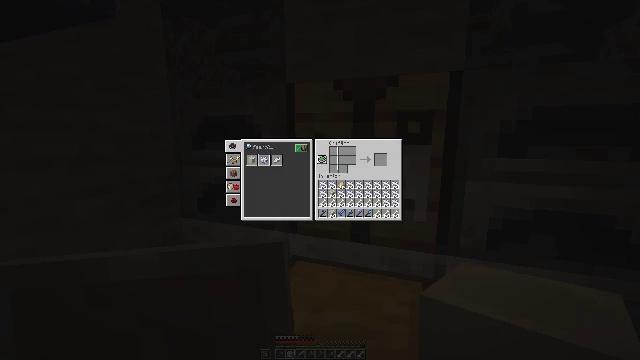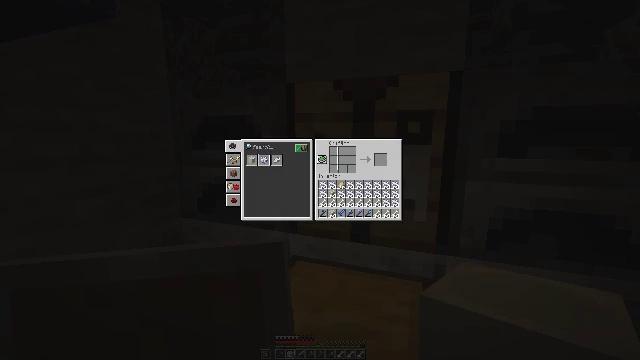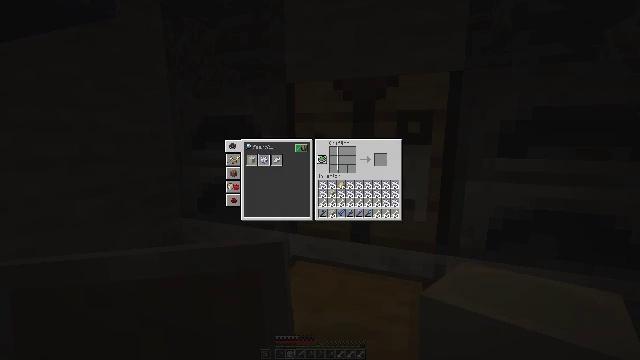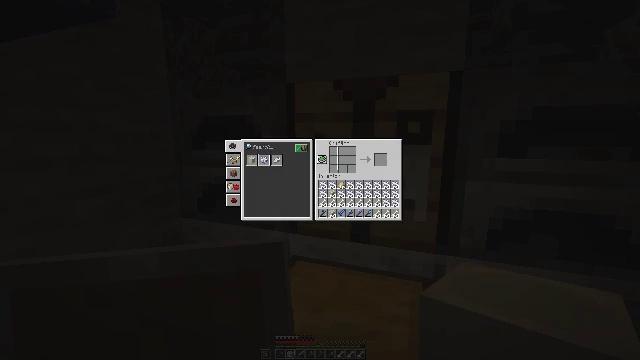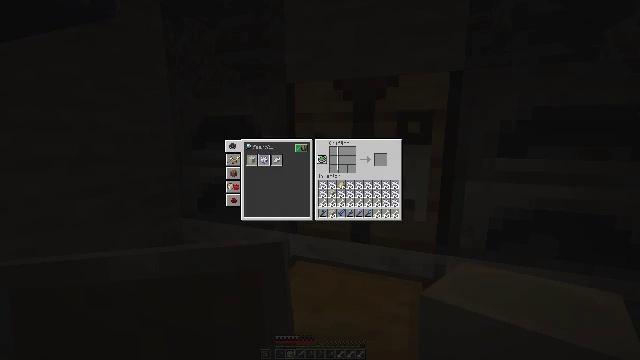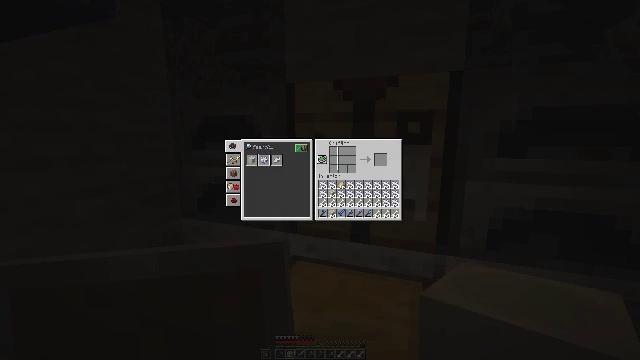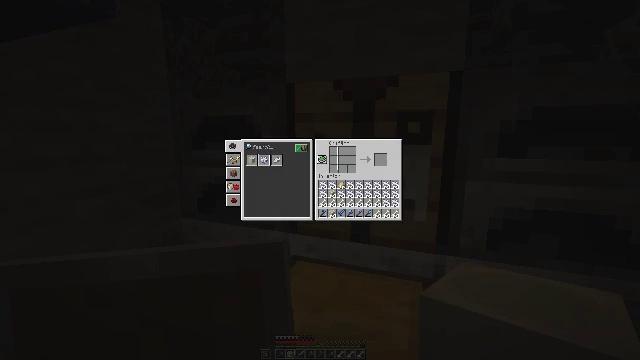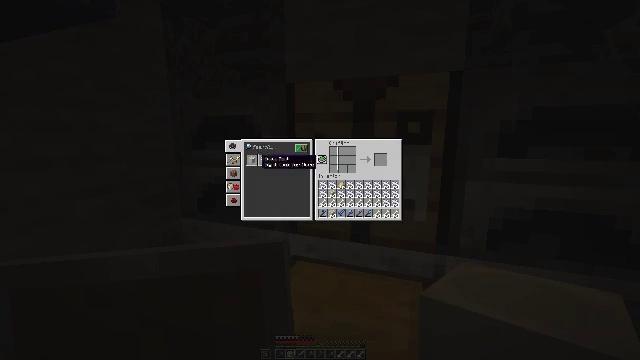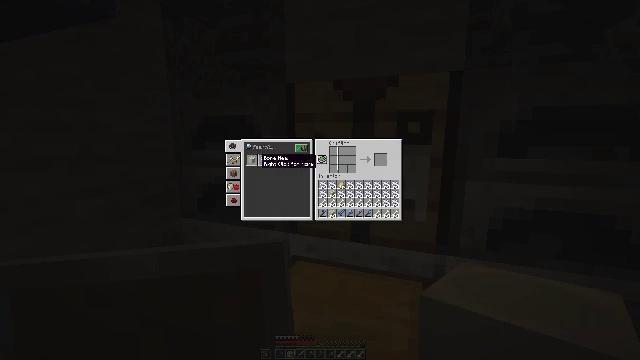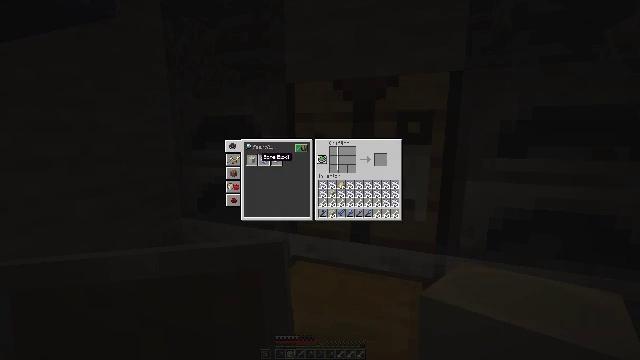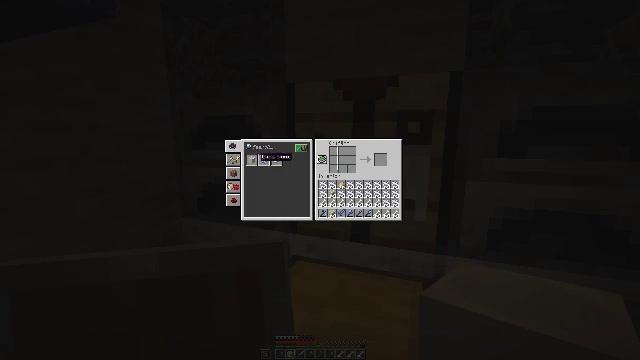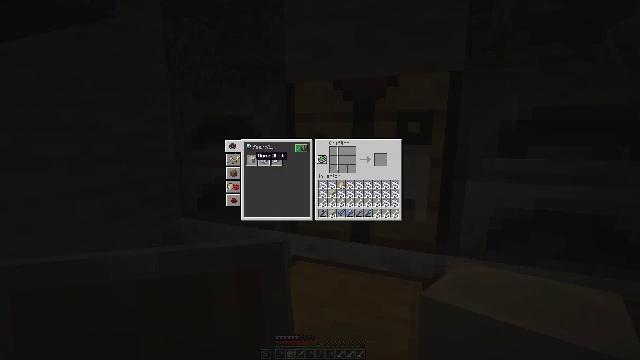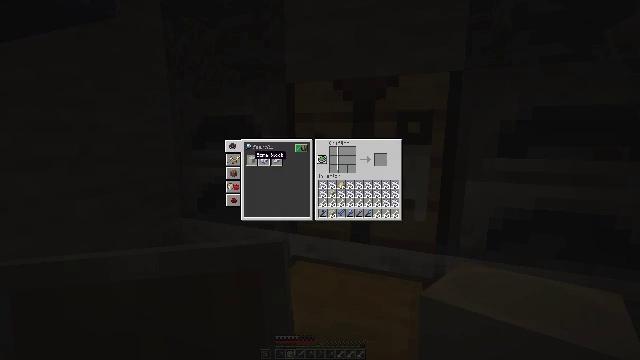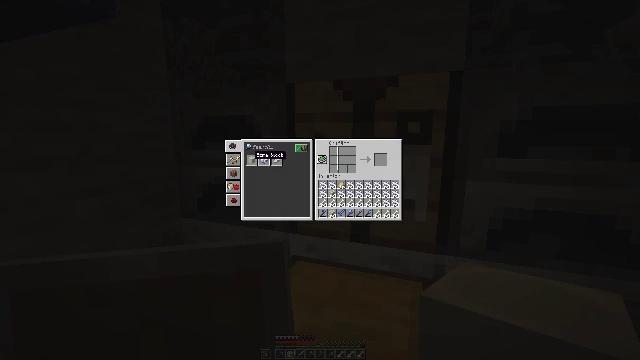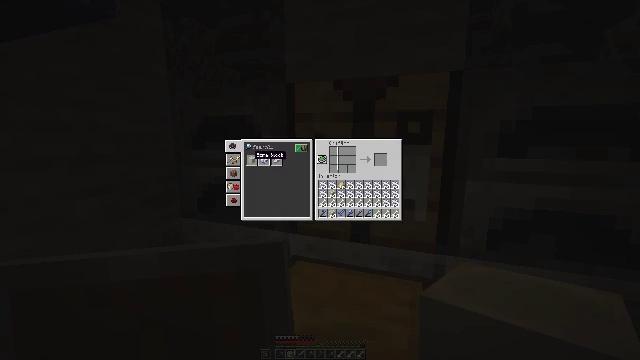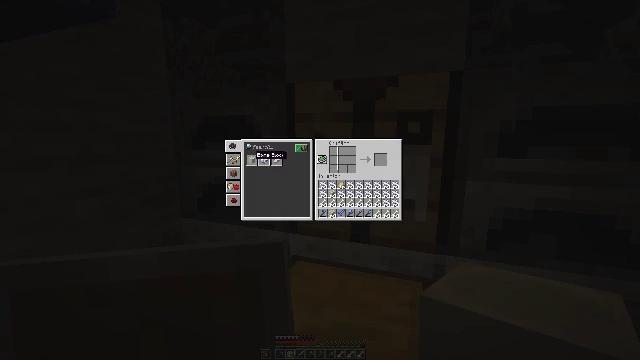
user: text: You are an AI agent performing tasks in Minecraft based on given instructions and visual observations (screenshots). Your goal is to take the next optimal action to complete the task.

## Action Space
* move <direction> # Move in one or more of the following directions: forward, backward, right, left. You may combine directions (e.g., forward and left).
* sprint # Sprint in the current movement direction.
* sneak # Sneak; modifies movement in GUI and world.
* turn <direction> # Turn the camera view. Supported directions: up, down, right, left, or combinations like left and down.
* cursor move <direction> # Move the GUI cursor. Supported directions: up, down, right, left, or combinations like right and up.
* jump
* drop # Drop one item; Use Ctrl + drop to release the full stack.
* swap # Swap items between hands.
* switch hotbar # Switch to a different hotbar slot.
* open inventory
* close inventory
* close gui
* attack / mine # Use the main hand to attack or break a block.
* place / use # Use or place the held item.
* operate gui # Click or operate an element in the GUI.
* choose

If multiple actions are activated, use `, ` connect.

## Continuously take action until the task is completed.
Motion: motion action
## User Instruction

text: Craft a bone block with bones.
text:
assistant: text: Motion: sneak, turn left and down
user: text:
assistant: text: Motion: sneak, turn left and down
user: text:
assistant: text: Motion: sneak, turn left
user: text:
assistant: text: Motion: sneak
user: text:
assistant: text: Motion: sneak, turn left and up
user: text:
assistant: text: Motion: sneak, turn left and up
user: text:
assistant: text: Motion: sneak, turn up
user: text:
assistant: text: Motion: sneak
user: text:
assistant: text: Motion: sneak
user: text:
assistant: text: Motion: sneak
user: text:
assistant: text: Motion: sneak, turn left
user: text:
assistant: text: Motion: sneak
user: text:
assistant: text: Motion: sneak, attack / mine
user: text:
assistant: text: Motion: sneak, attack / mine
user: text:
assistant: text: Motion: sneak, attack / mine
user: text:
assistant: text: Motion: sneak, turn right
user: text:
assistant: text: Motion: sneak, turn right and down
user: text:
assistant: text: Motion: sneak, turn right
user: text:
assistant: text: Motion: sneak, turn right
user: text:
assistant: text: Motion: sneak
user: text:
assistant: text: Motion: sneak
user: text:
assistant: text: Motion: sneak, turn left
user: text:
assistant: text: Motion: sneak, turn left
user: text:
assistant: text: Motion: sneak, turn left
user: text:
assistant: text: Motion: sneak
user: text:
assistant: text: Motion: sneak
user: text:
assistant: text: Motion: sneak, attack / mine
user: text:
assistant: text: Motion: sneak, attack / mine
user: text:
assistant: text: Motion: sneak, attack / mine
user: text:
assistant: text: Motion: sneak